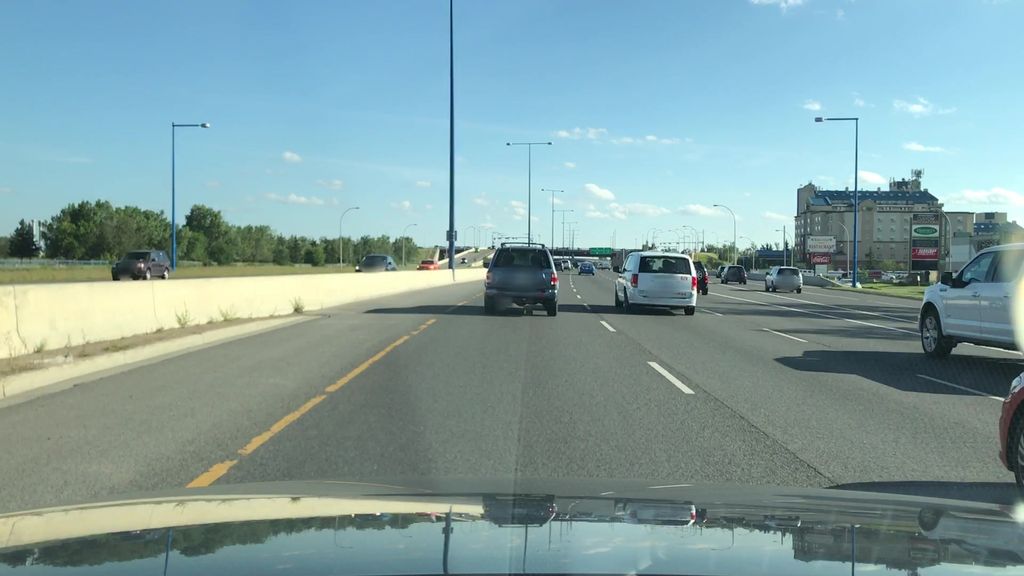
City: edmonton